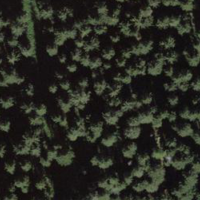
EUNIS habitat code: 43
Species observed at this site:
Oxalis acetosella